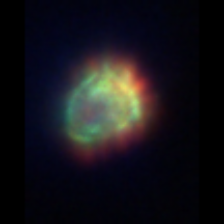
Taxon: Ciliates
Group: Other